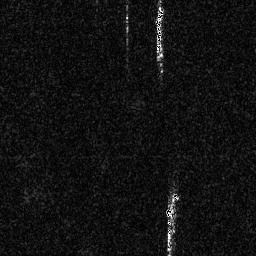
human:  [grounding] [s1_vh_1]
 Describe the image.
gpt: In the satellite image, there is  <ref>1 medium ship </ref> <box>[[59, 1, 64, 23, 0]]</box> located at top,  <ref>1 medium ship </ref> <box>[[64, 74, 70, 97, 0]]</box> located at bottom.